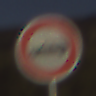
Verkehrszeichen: VerbotPersonenkraftwagen
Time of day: SunriseSunset
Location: Outdoor (Nature)
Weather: Clear
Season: NotSpecified
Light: Natural